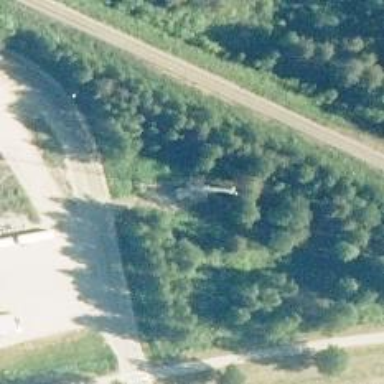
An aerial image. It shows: Mast tower used for communication.